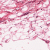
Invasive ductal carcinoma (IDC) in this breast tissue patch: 0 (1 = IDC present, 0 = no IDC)